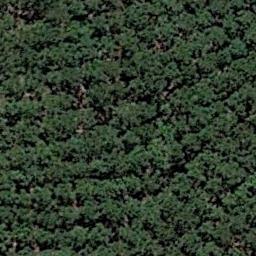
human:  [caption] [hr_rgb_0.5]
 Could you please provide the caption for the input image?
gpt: The forest has a lot of trees well-arranged in lines .

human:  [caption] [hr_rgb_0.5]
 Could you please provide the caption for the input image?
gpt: Many neat rows of green trees are in the forest .

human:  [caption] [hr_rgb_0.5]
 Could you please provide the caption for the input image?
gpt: The forest is full of green trees .

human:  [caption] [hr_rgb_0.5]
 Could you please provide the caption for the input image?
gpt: This is a dense forest .

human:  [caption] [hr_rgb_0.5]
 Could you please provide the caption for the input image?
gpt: A forest with many green trees .